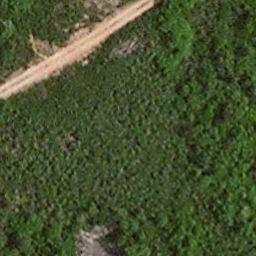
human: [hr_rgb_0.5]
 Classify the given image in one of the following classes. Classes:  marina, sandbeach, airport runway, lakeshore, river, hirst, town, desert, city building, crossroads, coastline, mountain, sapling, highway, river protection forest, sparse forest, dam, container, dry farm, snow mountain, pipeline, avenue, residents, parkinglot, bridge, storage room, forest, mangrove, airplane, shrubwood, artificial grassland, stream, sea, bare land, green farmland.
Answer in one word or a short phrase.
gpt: avenue